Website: home-depot
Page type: customer-info-address
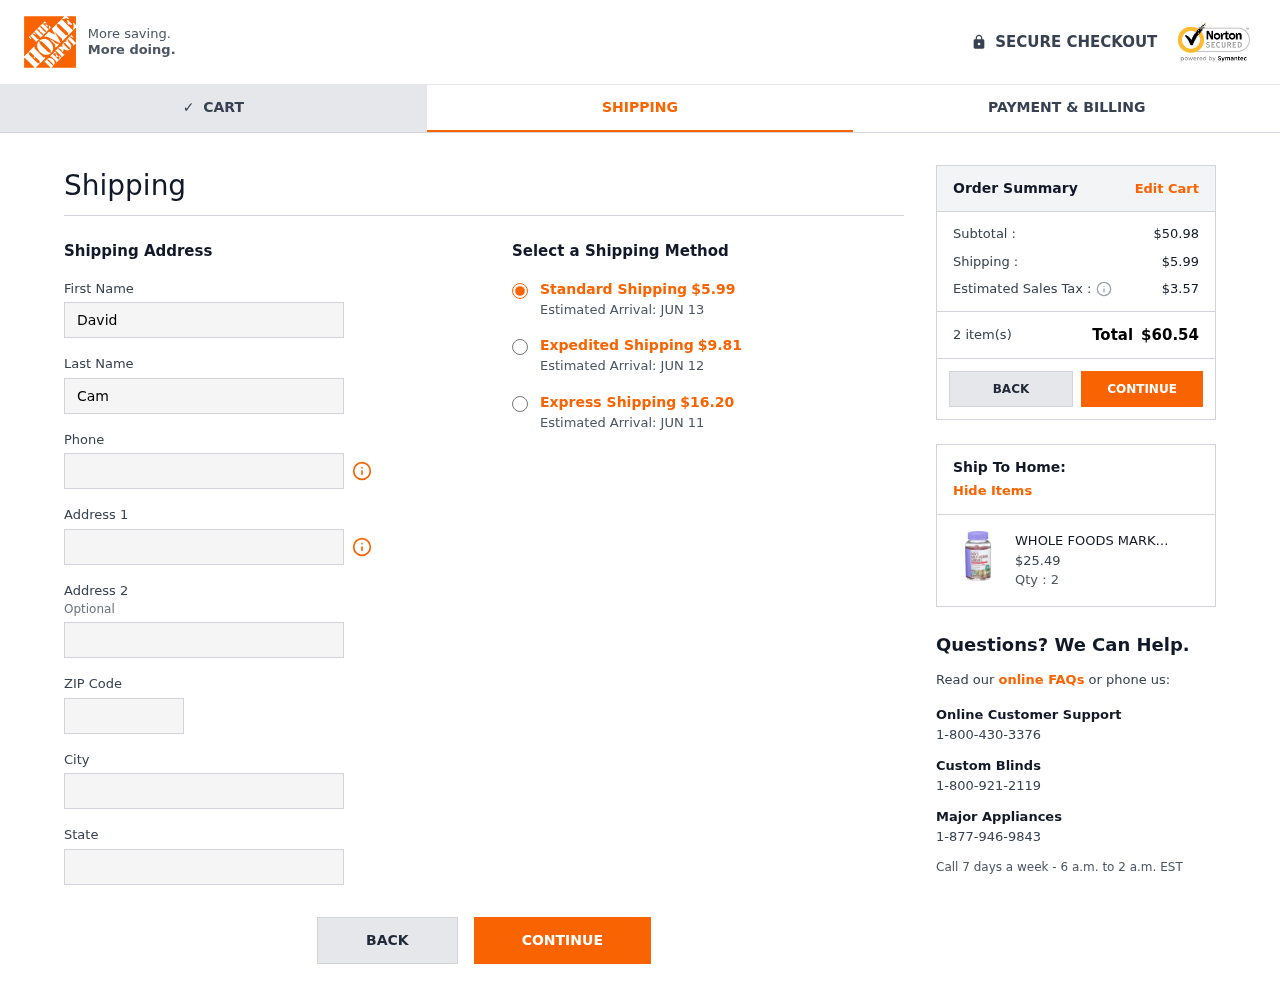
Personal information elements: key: PII_CITY
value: Paynemouth
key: PII_FIRSTNAME
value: David
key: PII_LASTNAME
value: Campbell
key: PII_PHONE
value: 9488475414
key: PII_POSTCODE
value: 54426
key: PII_STATE
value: Maine
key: PII_STREET
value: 6829 Margaret Wells Suite 266
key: PII_STREET2
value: Suite 688
Product elements: key: PRODUCT1_NAME
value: WHOLE FOODS MARKET Organic Multi for Men Gummy, 90 CT
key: PRODUCT1_PRICE
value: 25.49
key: PRODUCT1_QUANTITY
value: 2
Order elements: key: ORDER_SHIPPING_COST
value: $5.99
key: ORDER_DELIVERY_DATE
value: Estimated Arrival: JUN 13
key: ORDER_SHIPPING_COST_EXPEDITED
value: $9.81
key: ORDER_DELIVERY_DATE_EXPEDITED
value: Estimated Arrival: JUN 12
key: ORDER_SHIPPING_COST_EXPRESS
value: $16.20
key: ORDER_DELIVERY_DATE_EXPRESS
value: Estimated Arrival: JUN 11
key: ORDER_SUBTOTAL
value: $50.98
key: ORDER_TAX
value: $3.57
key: ORDER_NUM_ITEMS
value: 2 item(s)
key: ORDER_TOTAL
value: $60.54